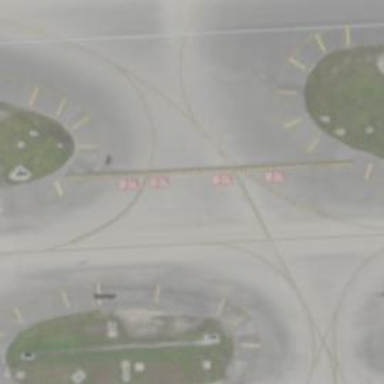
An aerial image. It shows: Image of taxiway at airport.